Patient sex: M
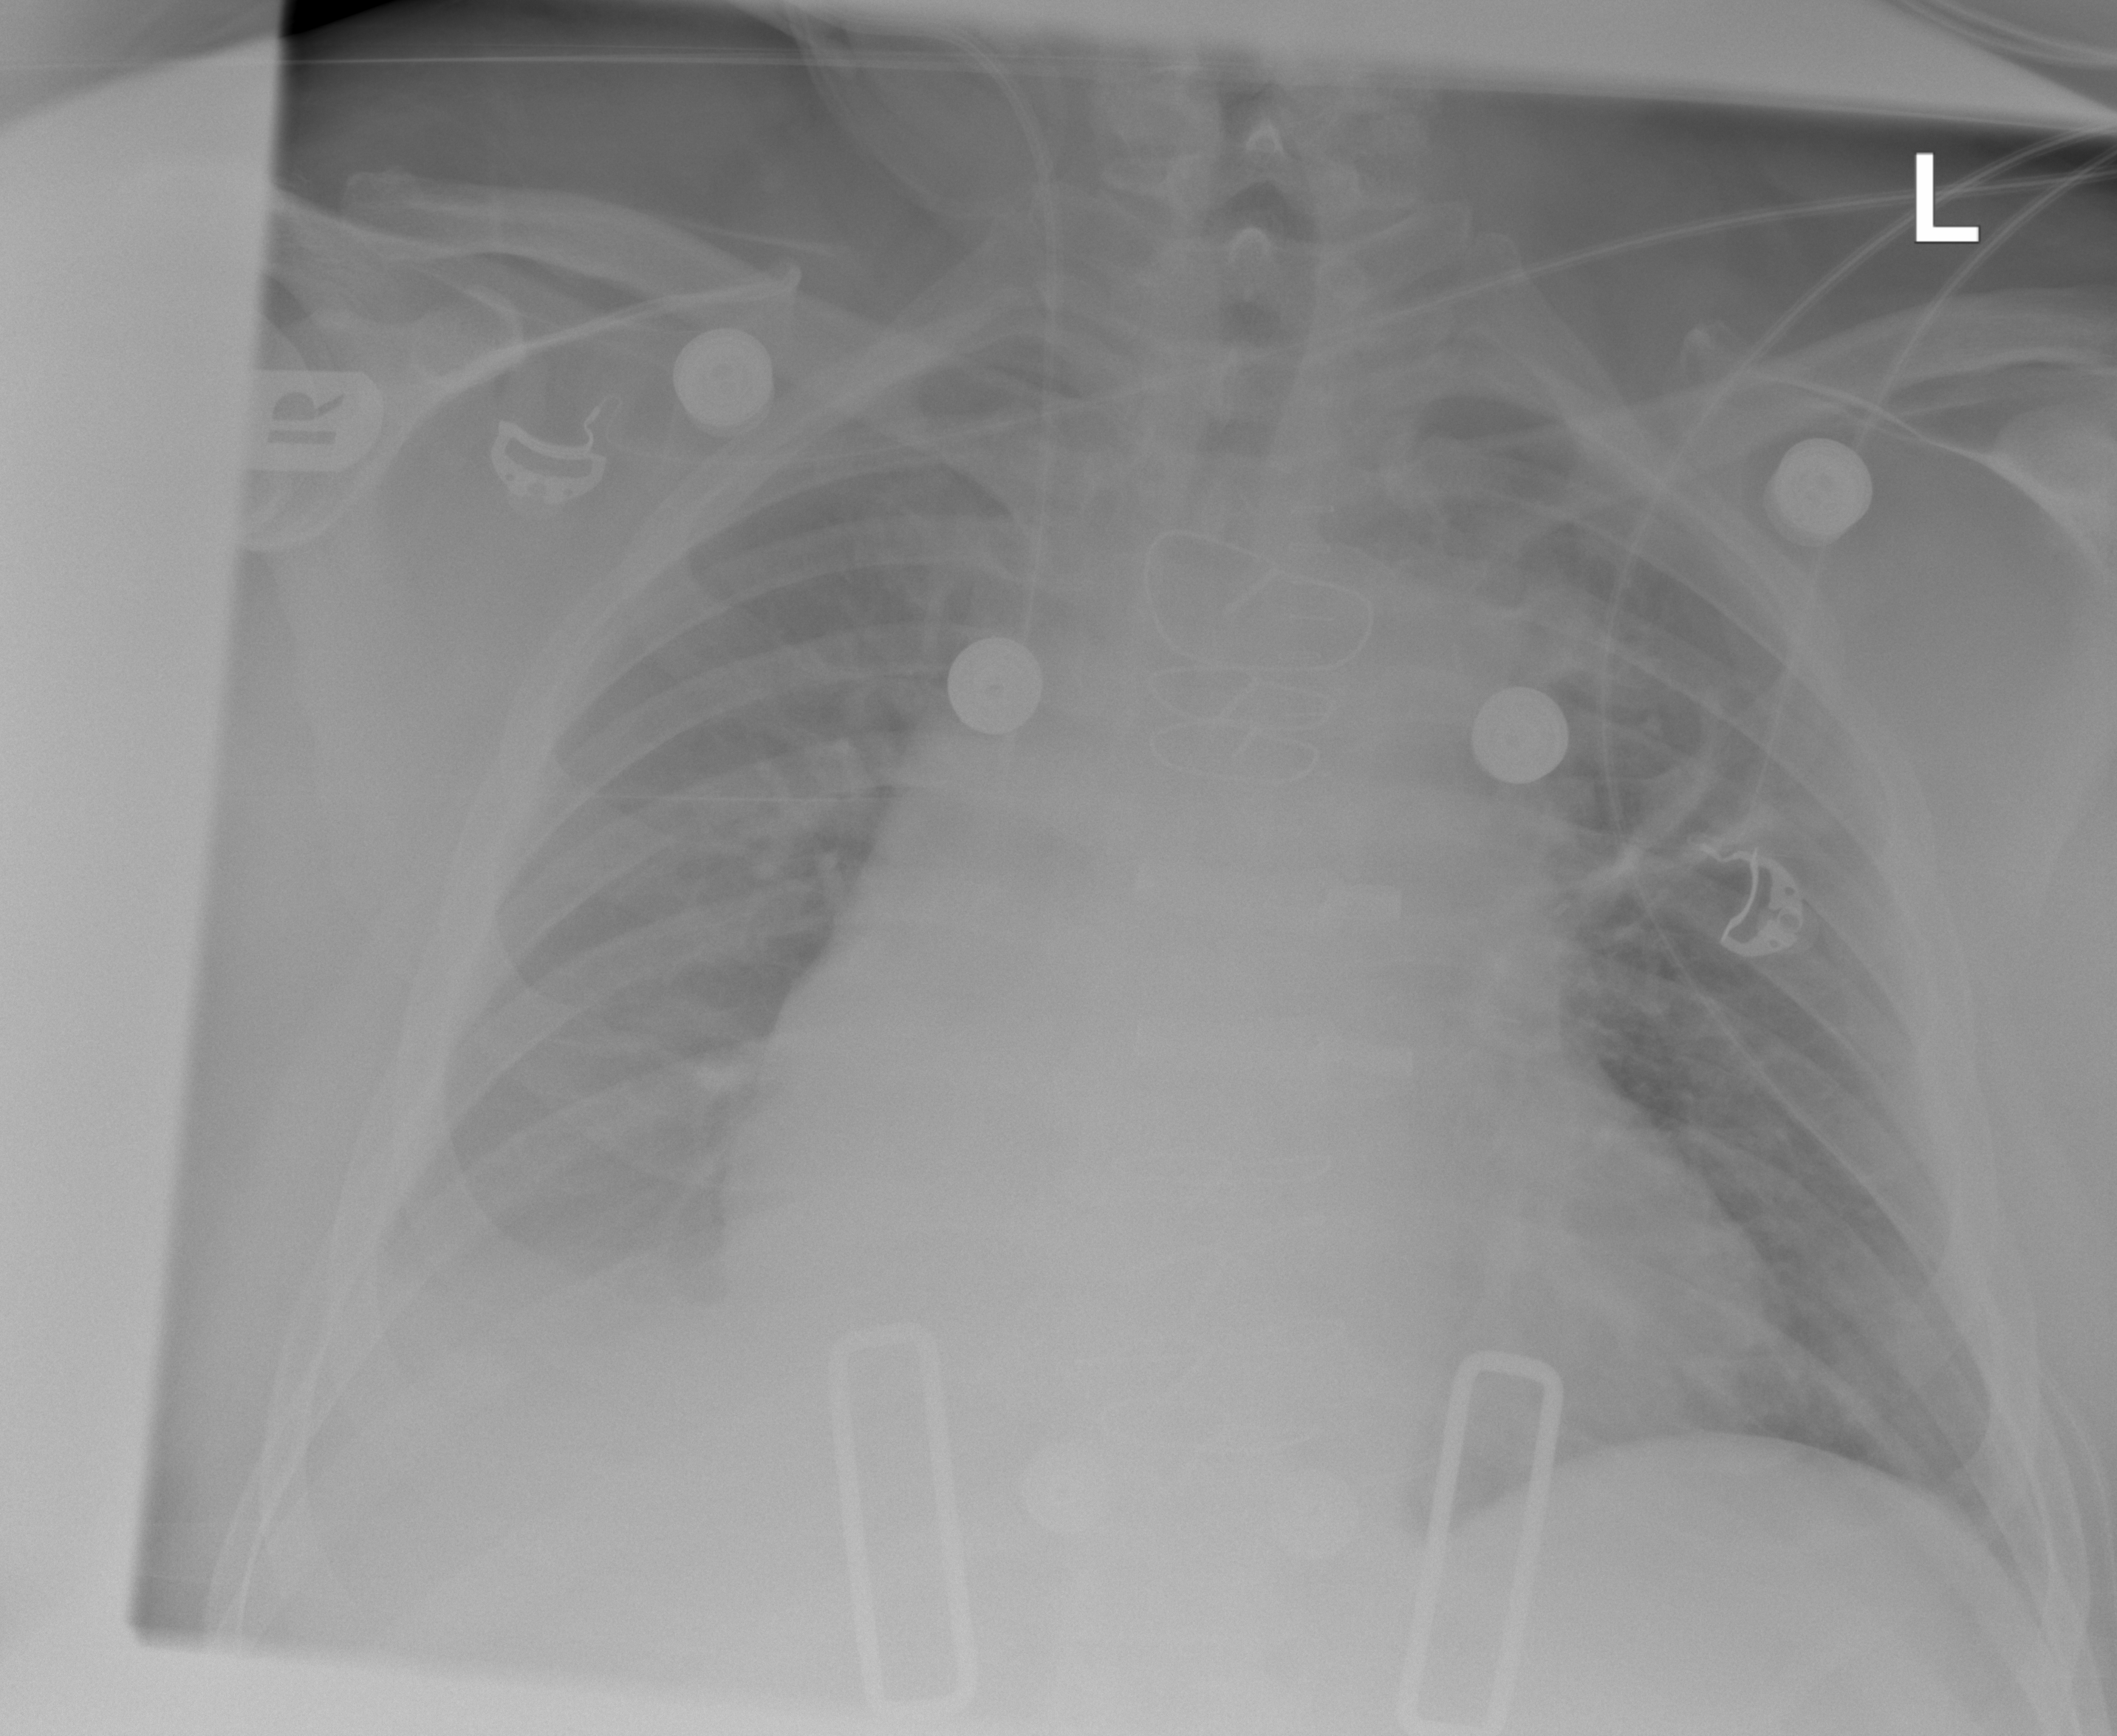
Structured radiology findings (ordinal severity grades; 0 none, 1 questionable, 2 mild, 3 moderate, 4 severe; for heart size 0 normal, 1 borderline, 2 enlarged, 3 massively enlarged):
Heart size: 2
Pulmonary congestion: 2
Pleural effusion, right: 2
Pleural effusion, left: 0
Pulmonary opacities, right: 0
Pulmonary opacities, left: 0
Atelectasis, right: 0
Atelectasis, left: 2